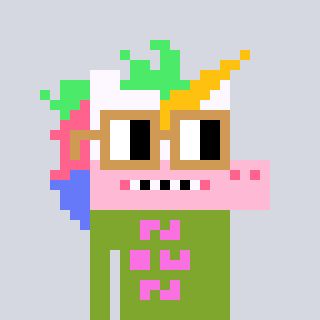
a pixel art character with square brown glasses, a unicorn-shaped head and a slimegreen-colored body on a cool background